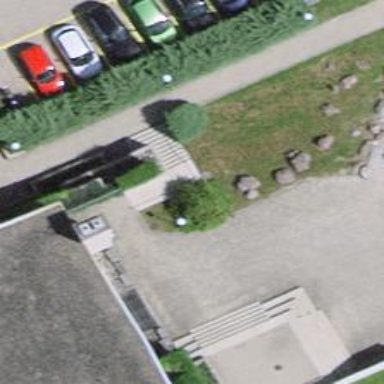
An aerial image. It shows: Road with steps.